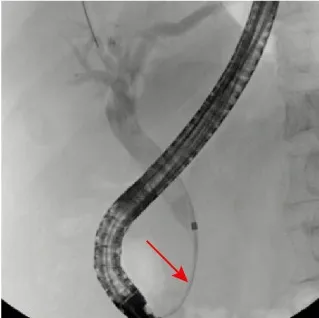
(C, D) Biliary stricture (arrowhead) and metal bile duct stent implantation.
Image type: radiology (ct)